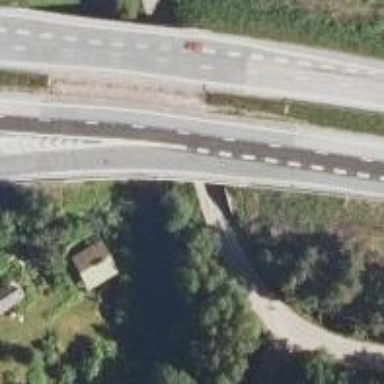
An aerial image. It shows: Asphalt bridge over motorway.